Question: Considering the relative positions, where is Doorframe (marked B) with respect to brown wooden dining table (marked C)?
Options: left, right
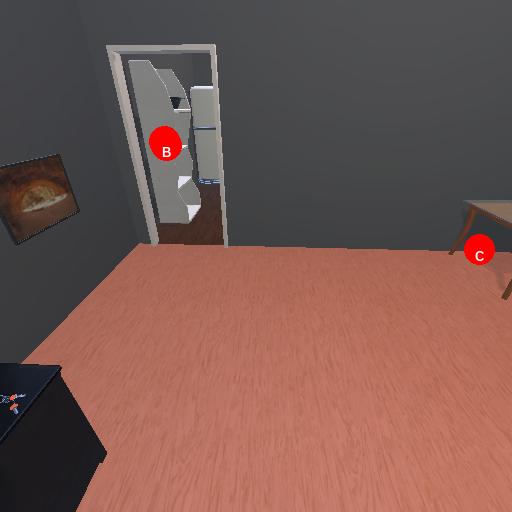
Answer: left